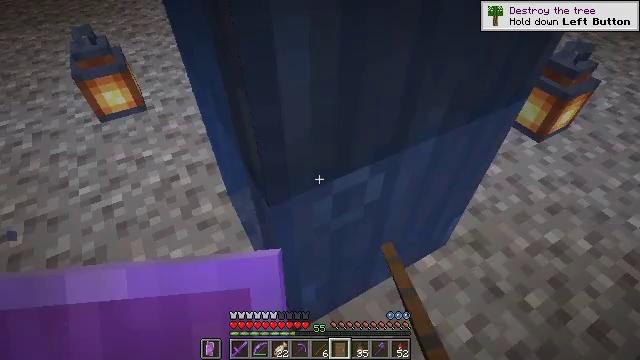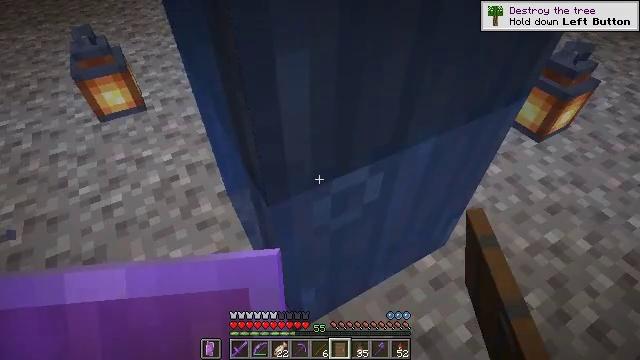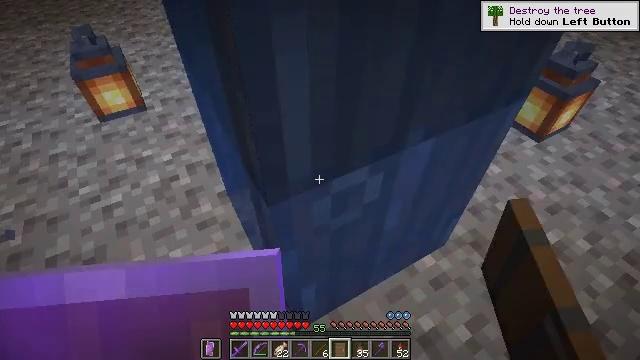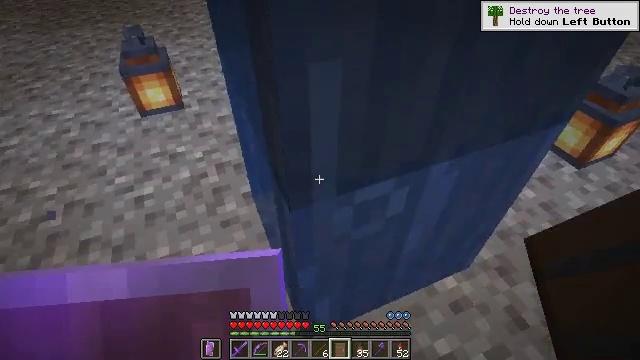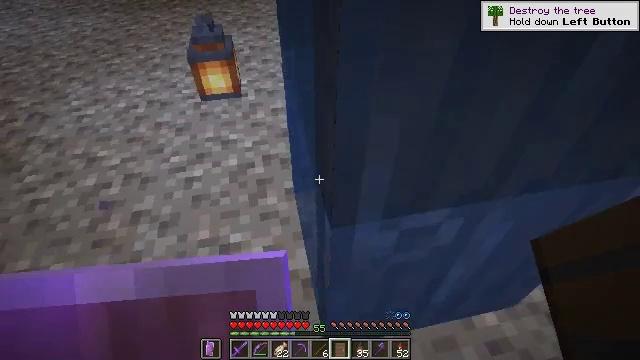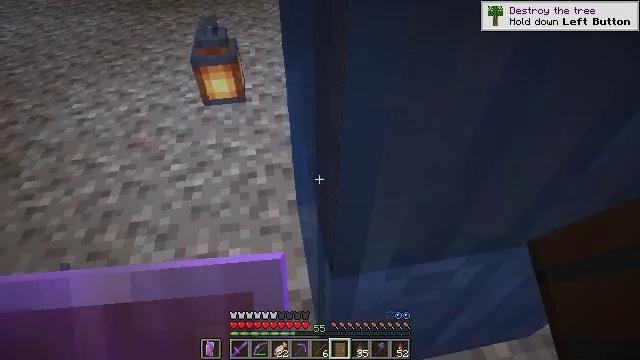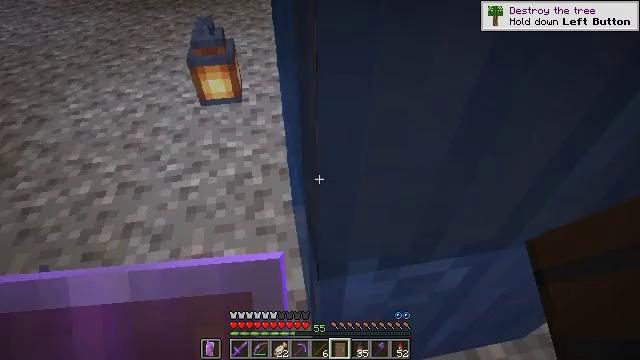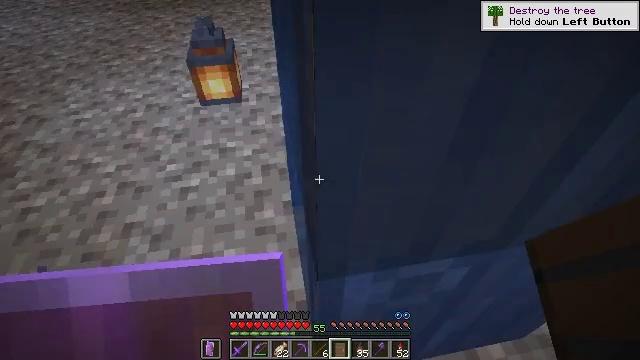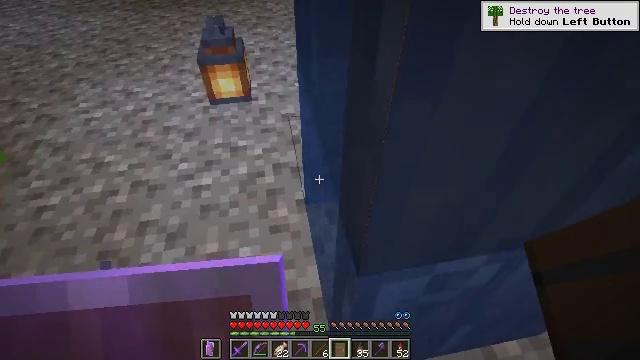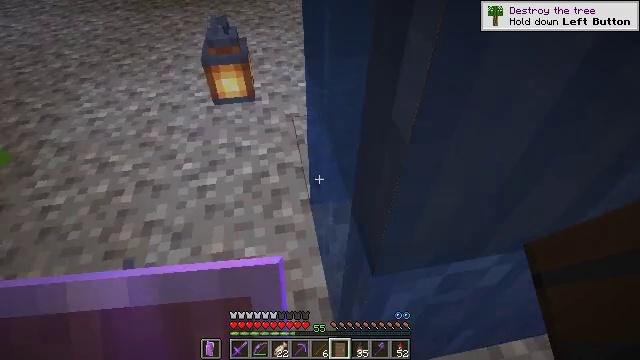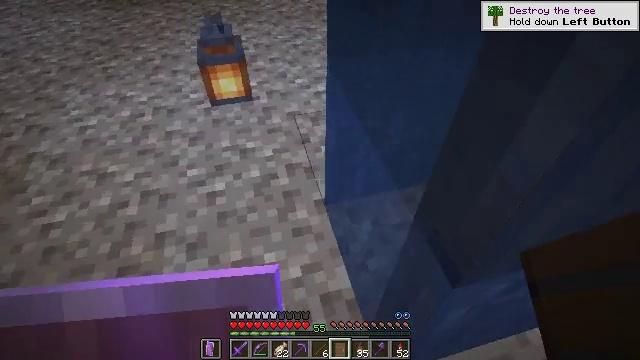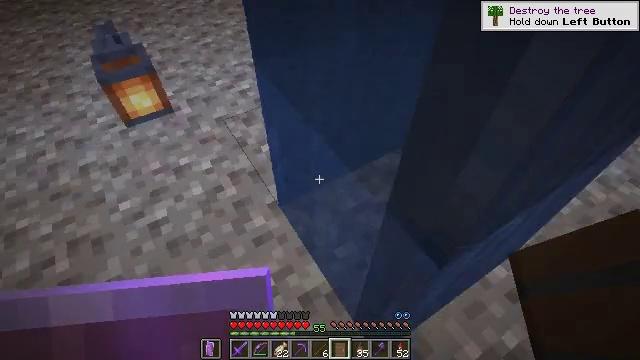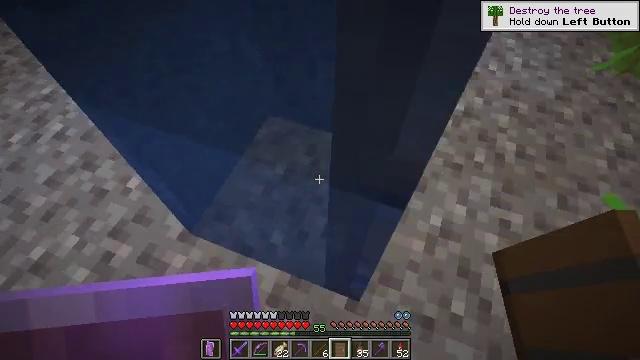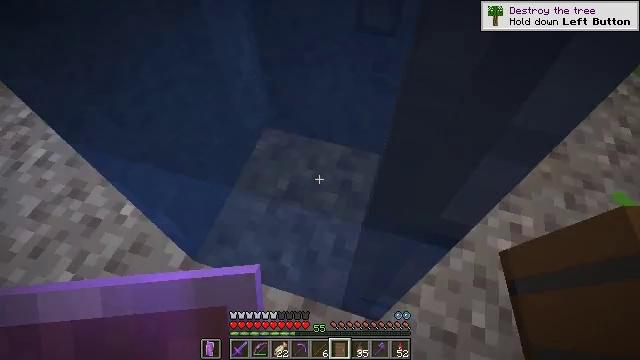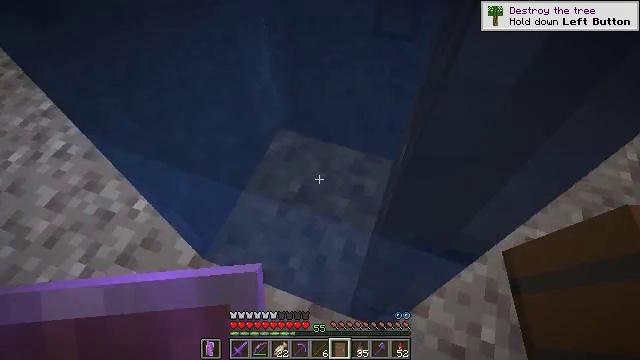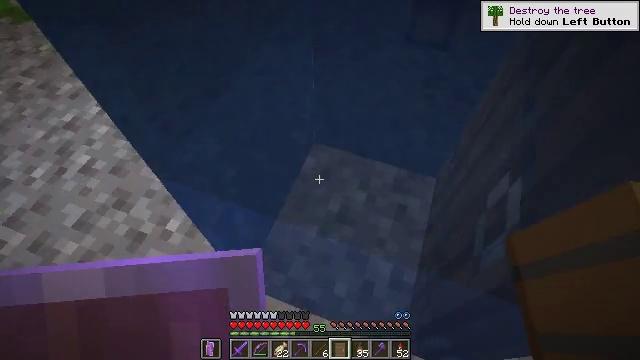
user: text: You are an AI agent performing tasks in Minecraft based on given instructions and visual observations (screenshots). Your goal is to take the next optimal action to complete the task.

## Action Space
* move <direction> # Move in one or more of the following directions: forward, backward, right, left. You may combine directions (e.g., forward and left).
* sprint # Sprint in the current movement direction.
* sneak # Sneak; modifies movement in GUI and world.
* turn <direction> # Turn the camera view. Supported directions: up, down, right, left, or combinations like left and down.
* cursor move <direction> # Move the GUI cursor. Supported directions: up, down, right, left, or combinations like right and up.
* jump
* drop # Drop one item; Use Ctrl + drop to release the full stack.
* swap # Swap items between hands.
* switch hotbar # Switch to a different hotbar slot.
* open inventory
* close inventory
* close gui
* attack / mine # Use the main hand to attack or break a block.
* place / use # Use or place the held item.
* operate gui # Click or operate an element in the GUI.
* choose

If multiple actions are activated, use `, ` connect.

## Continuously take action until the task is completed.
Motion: motion action
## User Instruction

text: Harvest the spruce door from its frame.
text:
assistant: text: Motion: no_op
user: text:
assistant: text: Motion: no_op
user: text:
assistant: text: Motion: turn left and up
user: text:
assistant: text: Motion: move forward, turn left
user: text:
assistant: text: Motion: move forward, turn left
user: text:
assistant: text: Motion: move forward
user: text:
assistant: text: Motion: move forward and move left
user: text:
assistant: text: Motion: move forward and move left
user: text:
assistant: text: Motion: move forward and move left
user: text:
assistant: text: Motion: move forward and move left, turn right and down
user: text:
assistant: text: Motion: move forward and move left, turn right and down
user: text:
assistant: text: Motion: move forward and move left, turn right and down
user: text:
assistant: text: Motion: move forward, turn right
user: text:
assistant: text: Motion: move forward and move left, turn left
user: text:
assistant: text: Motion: move forward and move left
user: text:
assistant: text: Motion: move forward and move left
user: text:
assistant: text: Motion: move forward and move left
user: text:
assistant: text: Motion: move forward
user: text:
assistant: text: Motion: move forward
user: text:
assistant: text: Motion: turn right
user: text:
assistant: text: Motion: turn right
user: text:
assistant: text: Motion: turn right and up
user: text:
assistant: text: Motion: move right, turn right and up
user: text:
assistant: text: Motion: move forward and move right
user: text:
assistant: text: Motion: move forward
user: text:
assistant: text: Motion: move forward
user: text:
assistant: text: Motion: move forward
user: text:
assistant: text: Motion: no_op
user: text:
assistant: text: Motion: no_op
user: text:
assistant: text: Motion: no_op